Question: I am getting some data from the SQL database which is in DateTime format and trying to display it on the browser but it is not being displayed in readable date-time format.It is being displayed as following:

How can I convert the Date I receive from the database to readable datetime and display it. I am using the following code to display the date:
'''
items.forEach(function (entity) {
document.getElementById("auditListHolder").innerHTML =
document.getElementById("auditListHolder").innerHTML +
"<tr><th>Date Assigned:</th> <td>" + entity.DateAssigned + "</td></tr>" +
"<tr><th>Date Downloaded:</th> <td>" + entity.DateDownloaded + "</td></tr>" +
"<tr><th>Submission Due Date:</th> <td>" + entity.DateDue + "</td></tr>" ;
});
'''
This gives the output as shown in the above image. How can I convert the these date fields to readable dates to display them ??
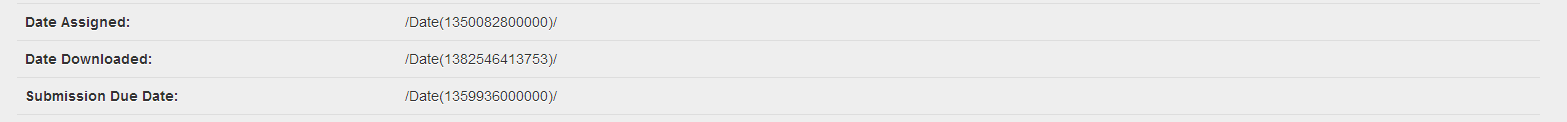
Answer: That '/Date(...)/' format is a common convention (but just convention) for passing dates through JSON, which has no concept of dates. The number is (usually) the number of seconds or milliseconds since The Epoch (Jan 1, 1970 GMT). So to turn those into readable dates, you would extract the number, multiply it by 1000 if it's in seconds (and it appears to be in your examples), pass that into the 'Date' constructor, and then format the resulting date.
The first part (converting to a 'Date') looks like this:
'''
function dateFromSpecialString(str) {
var match = /\/Date\((\d+)\)\//.exec(str),
num = match && parseInt(match[1], 10);
if (num) {
return new Date(num * 1000); // Assuming num is seconds, not milliseconds
}
return null;
}
'''